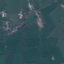
Label: Pasture